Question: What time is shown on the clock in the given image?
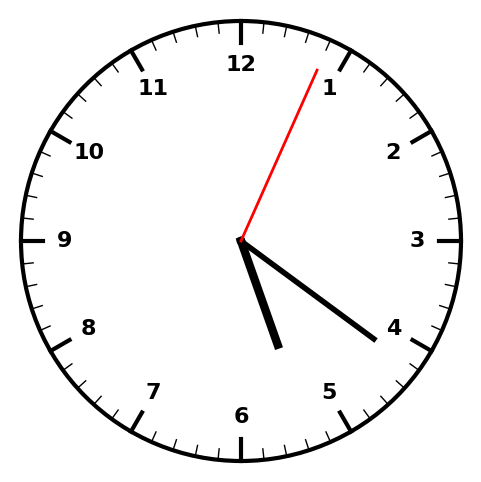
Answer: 05:21:04